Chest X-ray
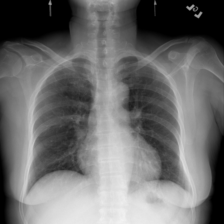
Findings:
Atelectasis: negative
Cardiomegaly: negative
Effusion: negative
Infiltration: negative
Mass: negative
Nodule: negative
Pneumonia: negative
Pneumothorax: negative
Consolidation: negative
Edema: negative
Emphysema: negative
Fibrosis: negative
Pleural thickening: negative
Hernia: negative